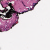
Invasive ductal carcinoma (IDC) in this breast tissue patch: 0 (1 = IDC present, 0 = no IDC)